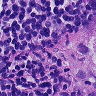
Metastatic tissue present: yes